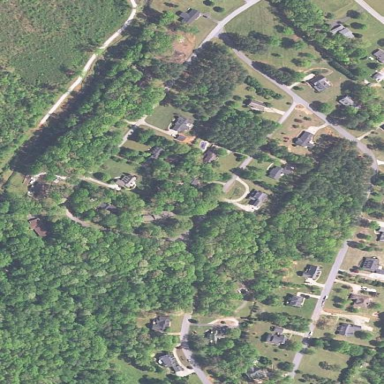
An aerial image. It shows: Residential area within neighborhood.